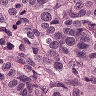
Metastatic tissue present: yes